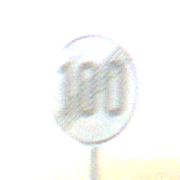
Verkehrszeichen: EndeGeschwindigkeit100
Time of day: SunriseSunset
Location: Outdoor (Nature)
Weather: PartlyCloudy
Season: NotSpecified
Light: Natural